Question: am trying to build buttons list slides from bottom of screen when some button pressed
what's it's name ?!
i tried to build a view with 200px height and then inserting it via
'''
ShareViewController * svc=[[ShareViewController alloc ]initWithNibName:@"ShareViewController" bundle:nil];
[self presentModalViewController:myView animated:YES];
'''
but it down't work ?!

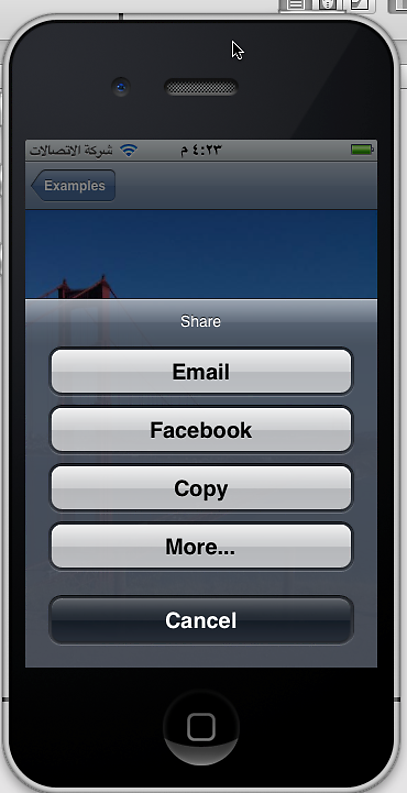
Answer: This is standard <URL> control which goes with UIKit, so you don't need to create extra controllers to achieve the effect you want.